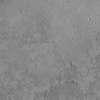
Atmospheric dust classification: not_dusty